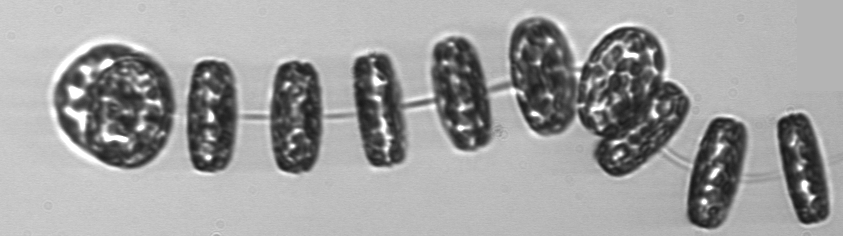
Label: Thalassiosira